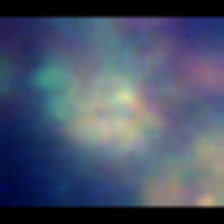
Taxon: Unknown_full_image
Group: Unknown